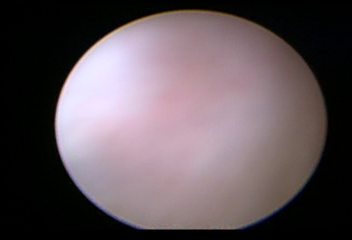
Modality: WLC
Class: Normal mucosa
Bladder cancer association: No